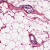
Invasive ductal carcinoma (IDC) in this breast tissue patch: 0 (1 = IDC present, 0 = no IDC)